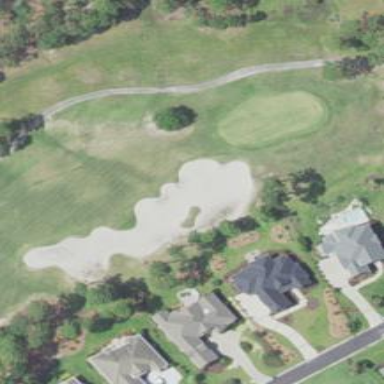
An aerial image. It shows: Golf bunker filled with natural sand.